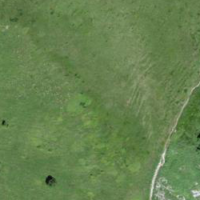
EUNIS habitat code: 23
Species observed at this site:
Vaccinium myrtillus